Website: macys
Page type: account-selection
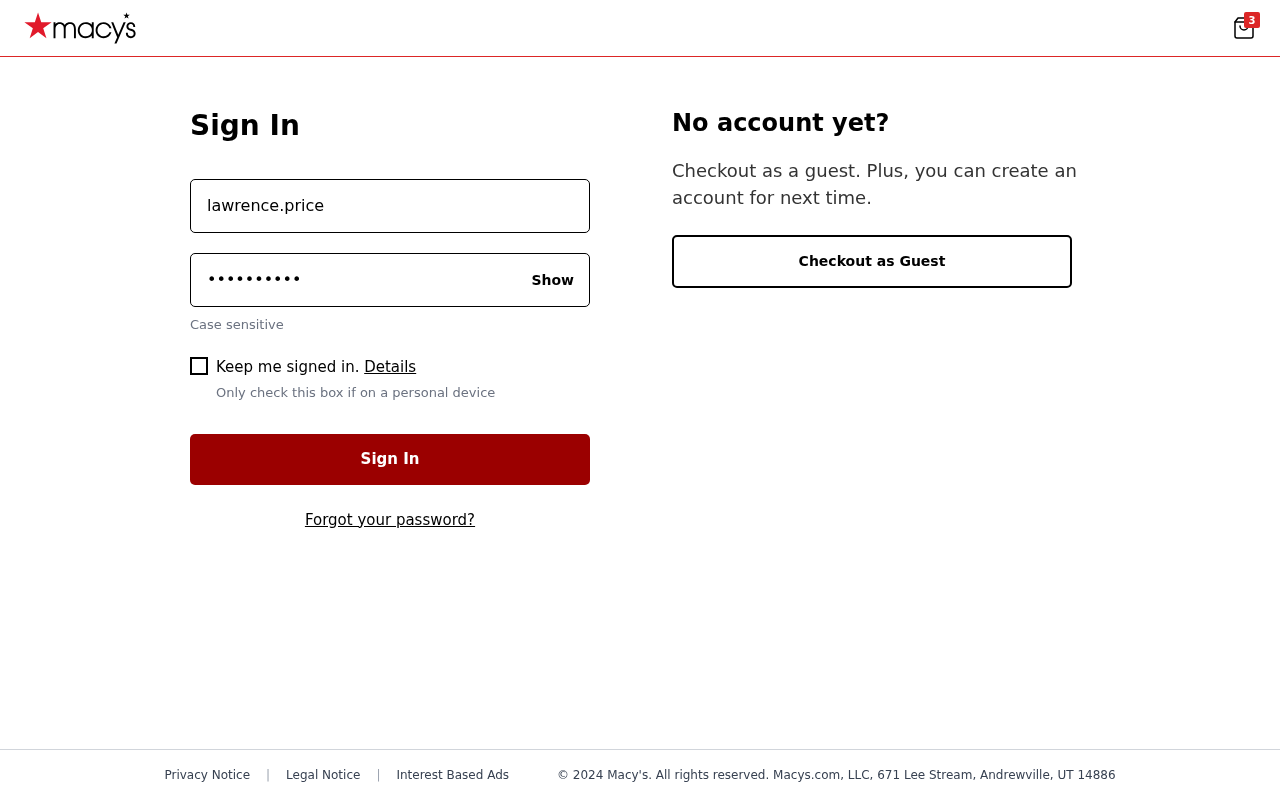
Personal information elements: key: PII_LOGIN_USERNAME
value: lawrence.price
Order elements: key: ORDER_NUM_ITEMS
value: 3